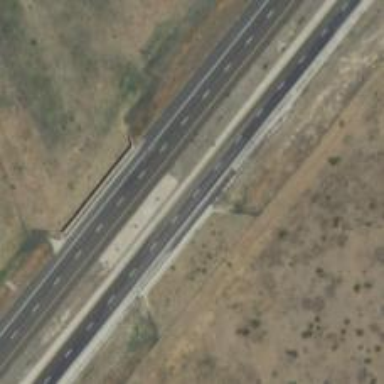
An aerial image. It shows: Bridge over trunk highway with expressway.